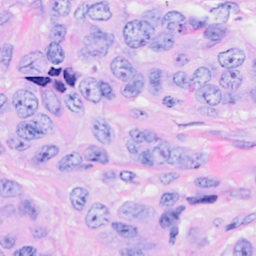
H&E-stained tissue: Breast